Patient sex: F
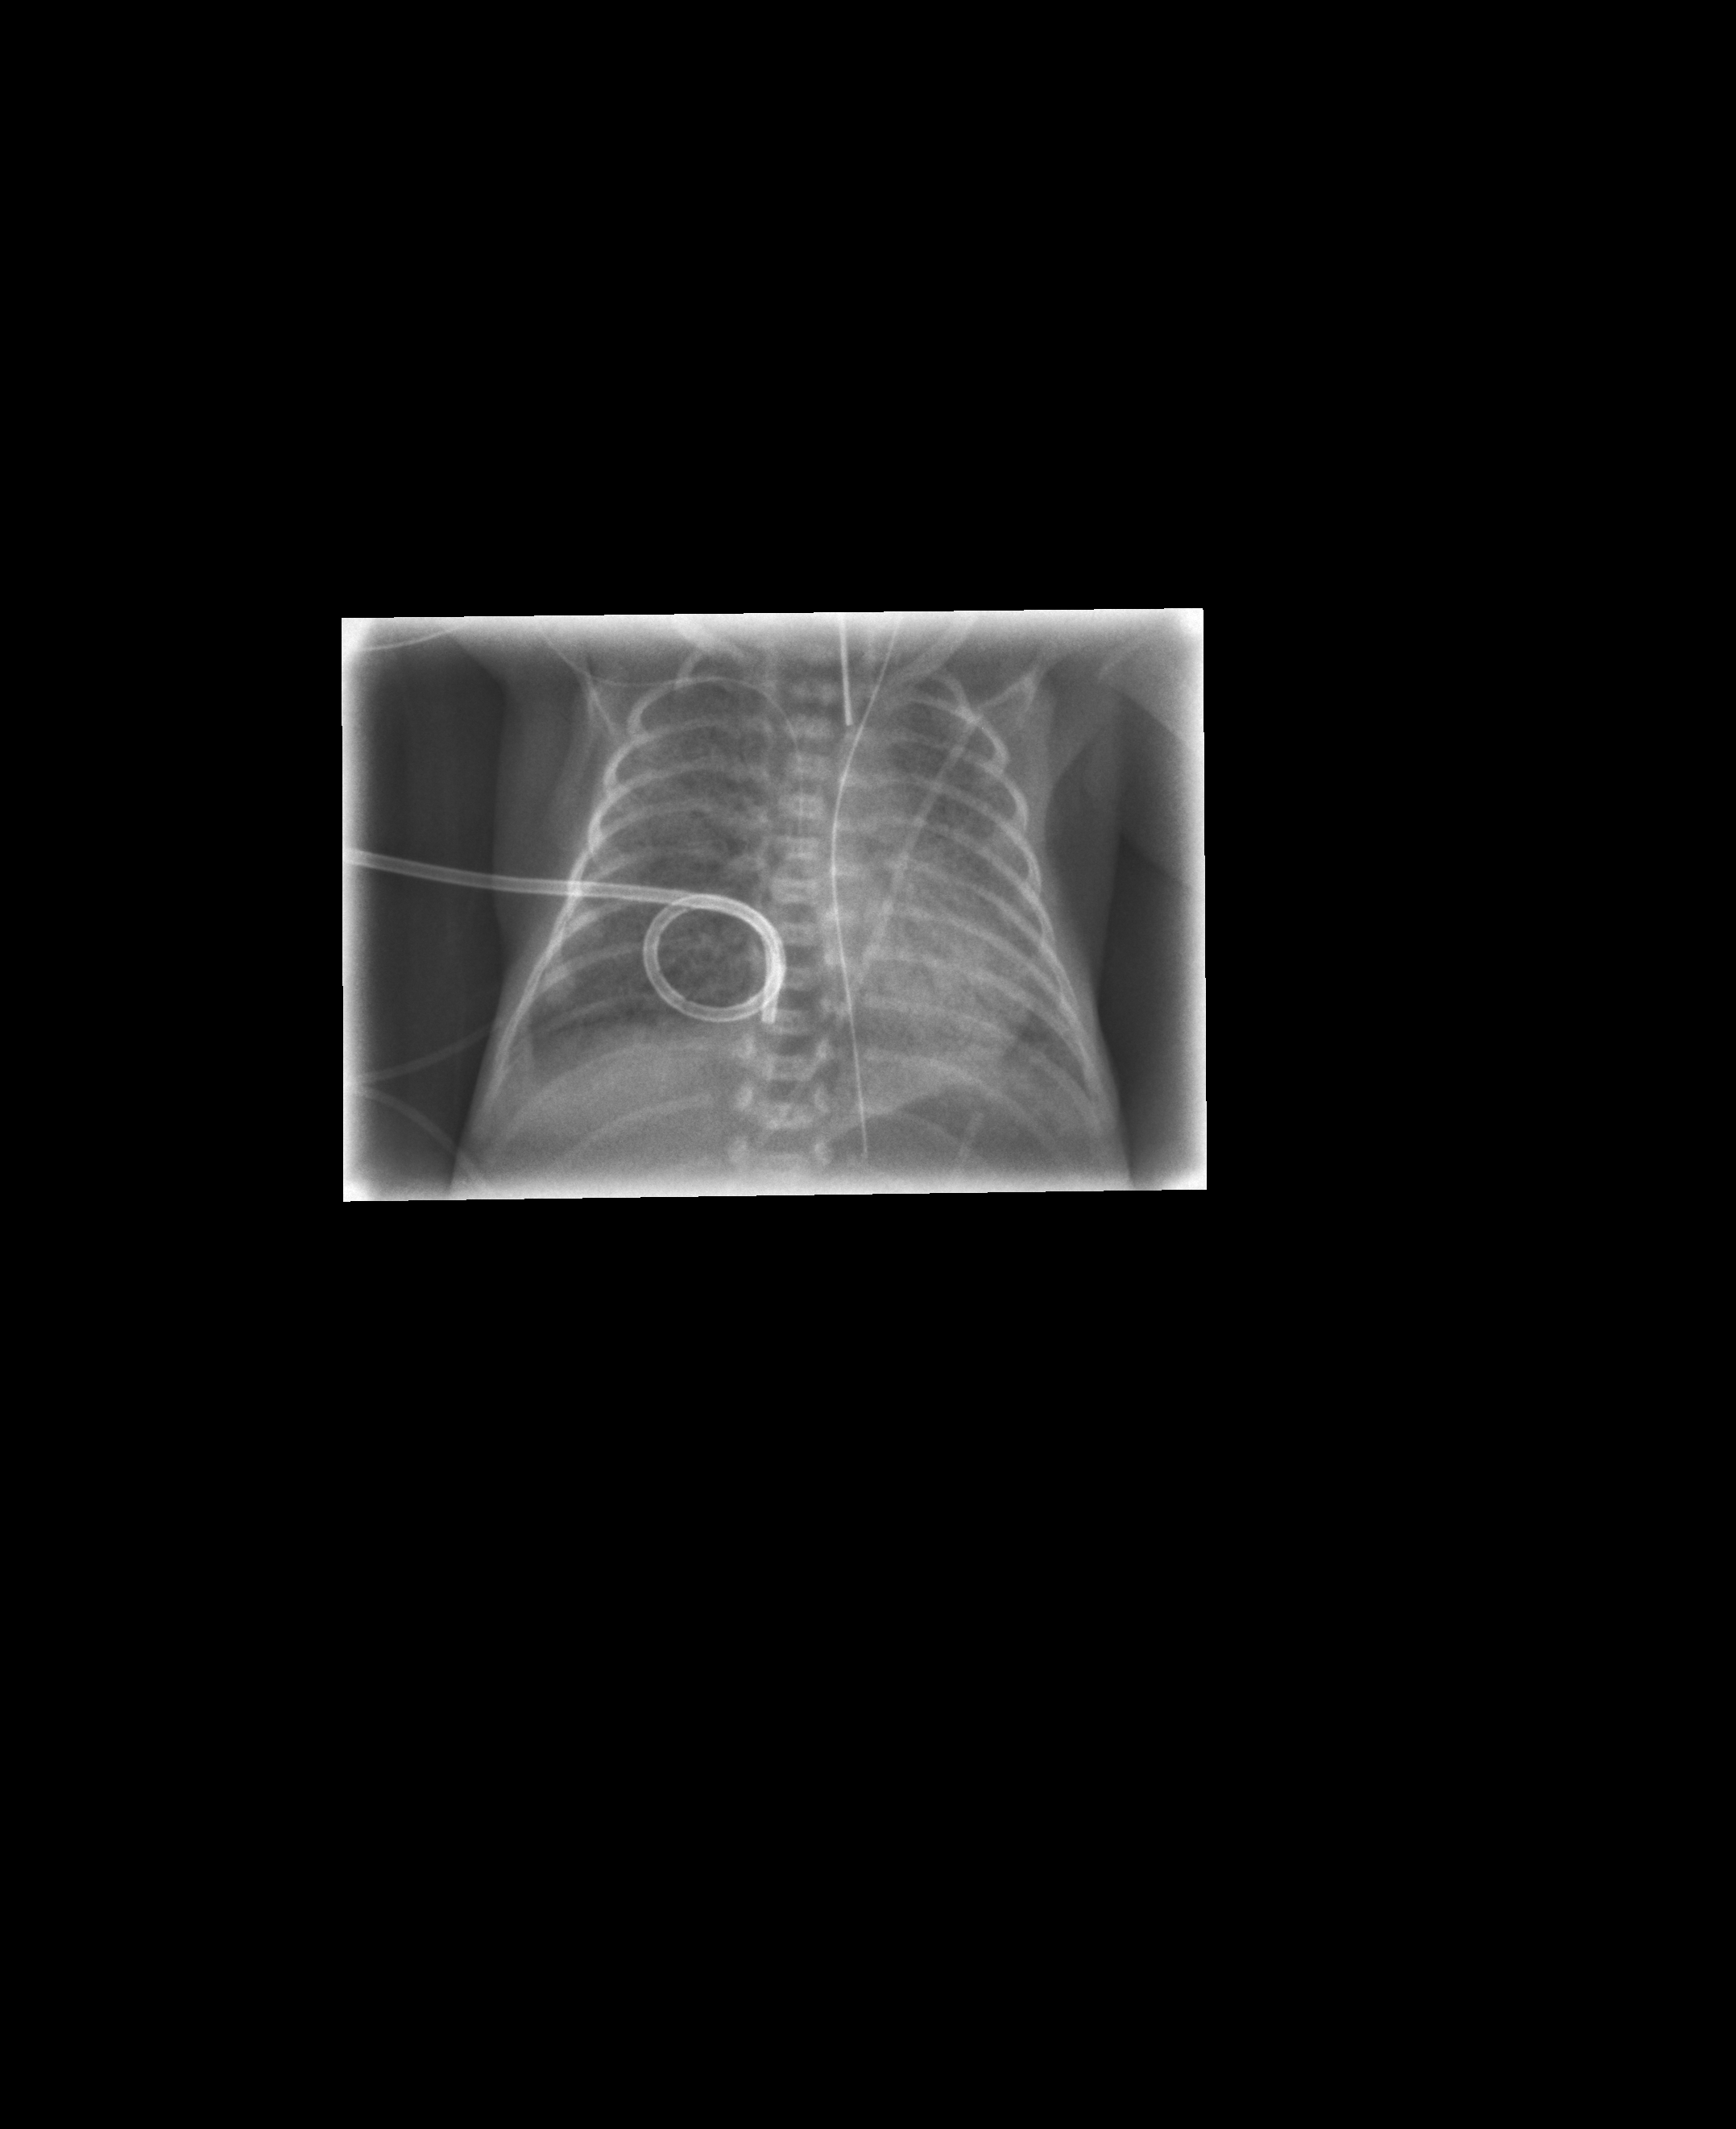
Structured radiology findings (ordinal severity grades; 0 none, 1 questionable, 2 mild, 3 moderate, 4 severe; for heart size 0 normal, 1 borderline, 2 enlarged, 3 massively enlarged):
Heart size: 0
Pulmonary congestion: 0
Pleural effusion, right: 0
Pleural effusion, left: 0
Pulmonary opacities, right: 3
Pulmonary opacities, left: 3
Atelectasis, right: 3
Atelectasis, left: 3